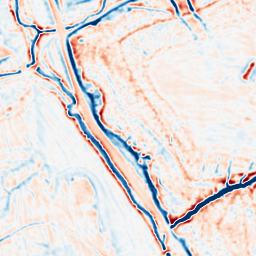
Category: multiscale
Decomposition family: dog_multiscale
Decomposition parameters: sigma_ratio: 1.4
n_scales: 3
base_sigma: 1
Upsampling method: sinc_blackman
Upsampling parameters: scale: 2
kernel_size: 16
Upsampling scale: 2